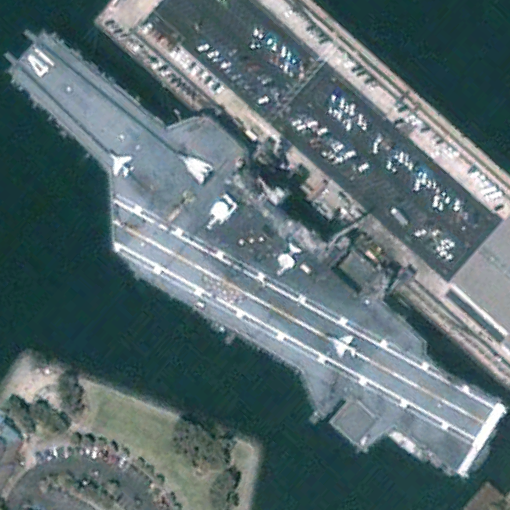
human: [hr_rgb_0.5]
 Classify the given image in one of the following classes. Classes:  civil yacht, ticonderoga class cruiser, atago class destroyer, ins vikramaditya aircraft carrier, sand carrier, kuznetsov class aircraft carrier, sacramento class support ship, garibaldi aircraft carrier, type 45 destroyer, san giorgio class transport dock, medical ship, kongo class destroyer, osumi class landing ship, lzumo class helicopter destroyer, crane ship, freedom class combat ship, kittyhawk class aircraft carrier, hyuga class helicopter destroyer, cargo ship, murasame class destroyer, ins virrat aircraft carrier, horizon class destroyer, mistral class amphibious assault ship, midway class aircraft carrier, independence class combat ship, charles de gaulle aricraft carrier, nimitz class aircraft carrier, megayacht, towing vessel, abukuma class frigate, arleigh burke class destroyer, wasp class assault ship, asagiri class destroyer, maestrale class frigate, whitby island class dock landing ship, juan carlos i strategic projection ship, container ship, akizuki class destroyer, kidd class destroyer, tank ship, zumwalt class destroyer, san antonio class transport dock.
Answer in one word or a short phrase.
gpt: Midway class aircraft carrier